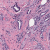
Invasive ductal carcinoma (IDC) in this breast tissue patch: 1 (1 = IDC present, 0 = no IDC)